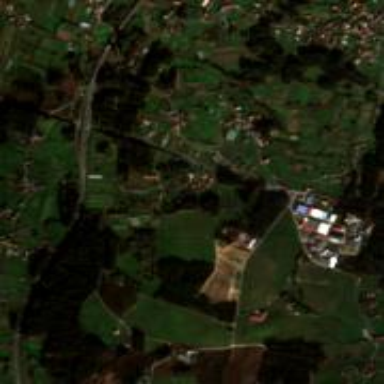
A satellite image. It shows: Small hamlet.